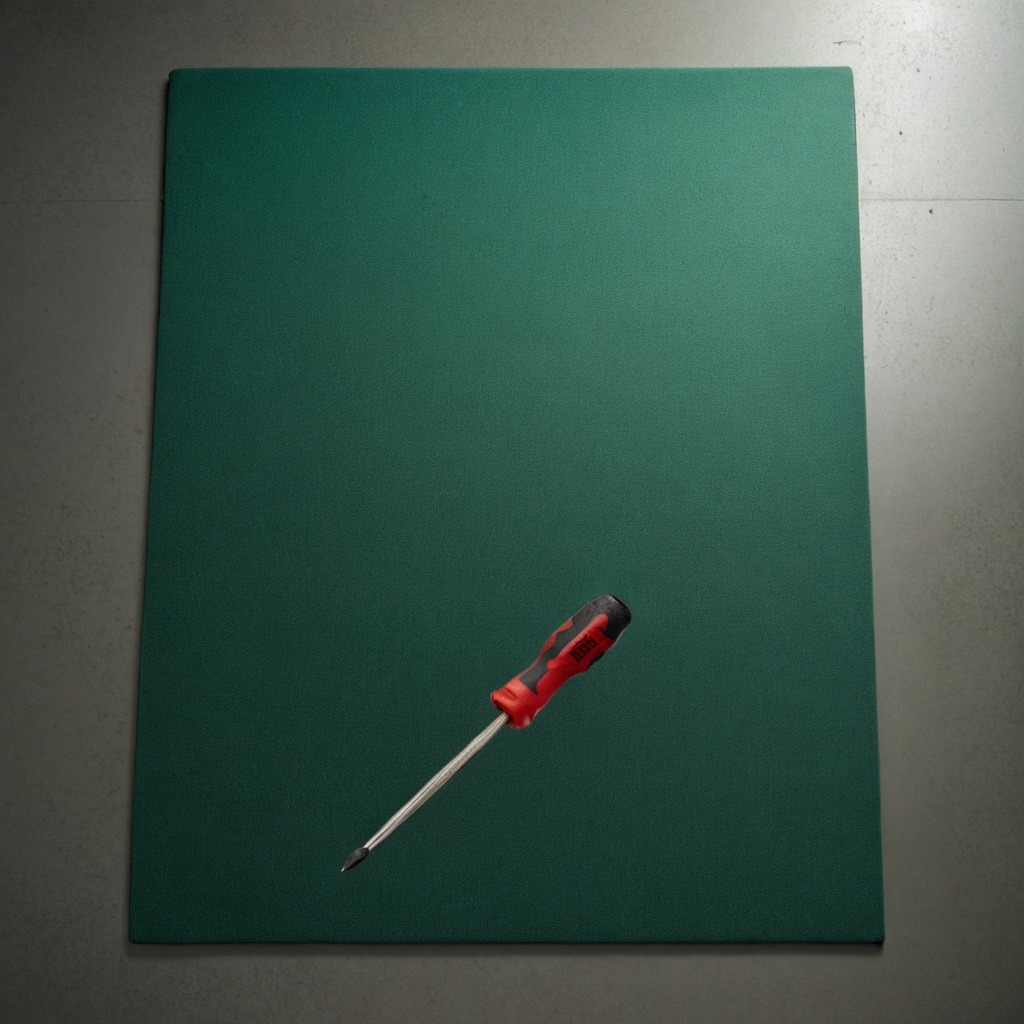
A screwdriver lies on a clean granite tabletop covered with a green rubber mat inside a workshop under bright overhead lighting crisp shadows high clarity worn but beneath the mat.